Question: Count the number of objects in the diagram.
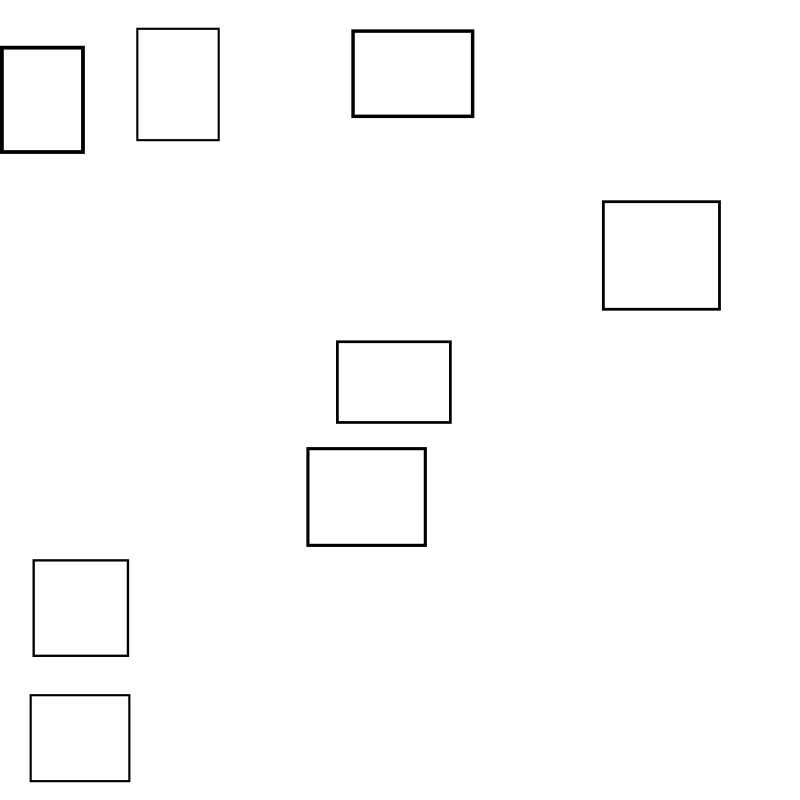
Answer: 8